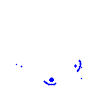
Particle: kaon